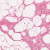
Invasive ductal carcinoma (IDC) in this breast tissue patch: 0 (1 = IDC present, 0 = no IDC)